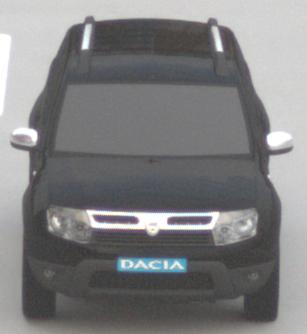
Make: Dacia
Model: Duster dCi 110 FAP
Detailed model: Duster (I)
Model produced from: 2010/06
Model produced until: 2013/11
Doors: 5
Color: black
Road condition: dry road
Daytime: morning or afternoon
Contrast: low contrast